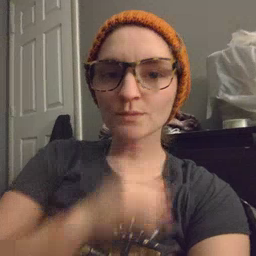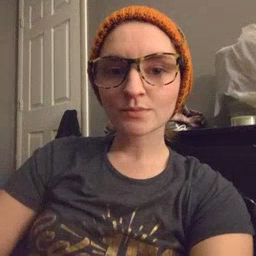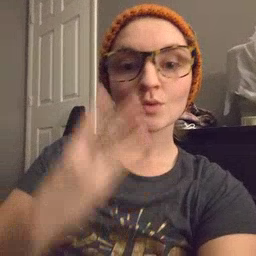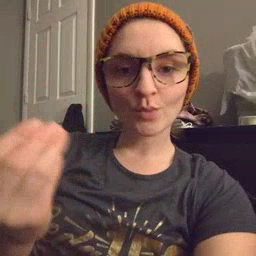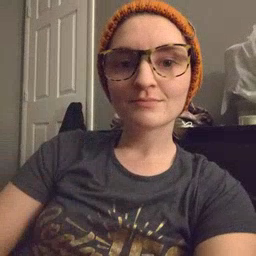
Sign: go